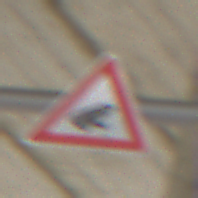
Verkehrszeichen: AmphibienwanderungLinks
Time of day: MorningAfternoon
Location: Roofed (Suburban)
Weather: PartlyCloudy
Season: Winter
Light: Natural